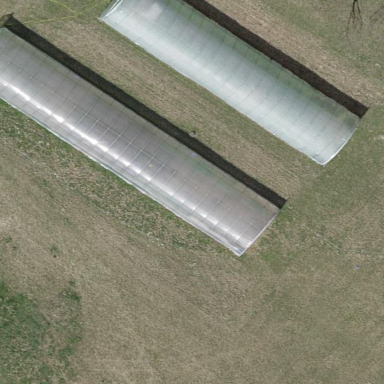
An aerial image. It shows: Greenhouse.